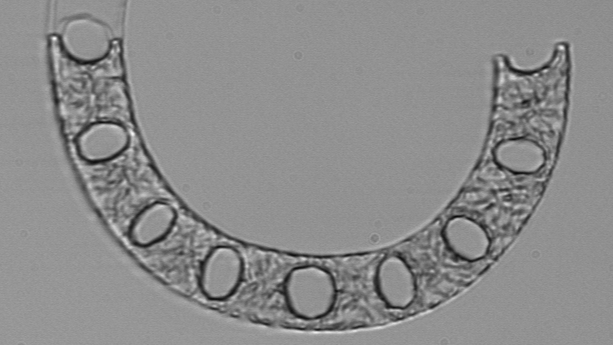
Label: Eucampia